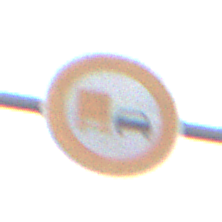
Verkehrszeichen: UeberholverbotKraftfahrzeuge
Umgebung: Outdoor, Nature
Tageszeit: Midday
Wetter: PartlyCloudy
Licht: Natural
Jahreszeit: NotSpecified
Kontrast: LowContrast